Question: Is there any way by which i can replace a text with an image? Can i tweak any of the string Util method in order to do so like , or anything else? I tried a lot of things but could not do it. I know it is an idiotic kinds question but give it a go.
'''
String string = "This is an |IMAGE|";
( string.contains("IMAGE") ? string.replace("|IMAGE|", *what to do here*) : string );
'''
I want to replace the |IMAGE| with an image from my system.
The output should look like this:

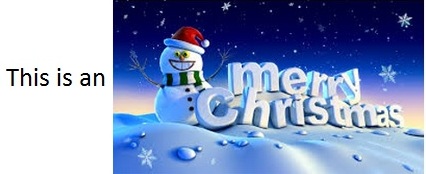
Answer: A 'String' cannot contain an image. It is strictly a sequence of characters.
But if your string is actually a piece of HTML text you could put in an 'img' tag. For example:
'''
This is an <img src="url/of/the/image">
'''